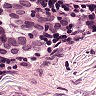
Metastatic tissue present: yes